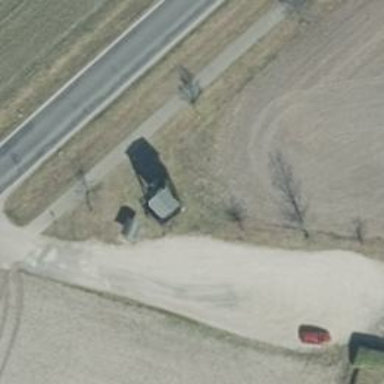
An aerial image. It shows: Picnic shelter amenity.